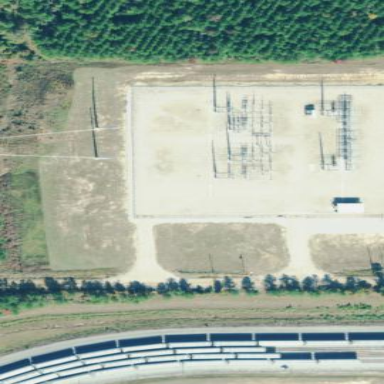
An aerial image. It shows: Distribution power substation secured by fence.